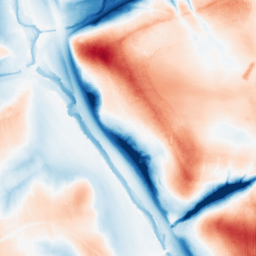
Category: classical
Decomposition family: gaussian
Decomposition parameters: sigma: 20
Upsampling method: fft_zeropad
Upsampling parameters: scale: 4
Upsampling scale: 4